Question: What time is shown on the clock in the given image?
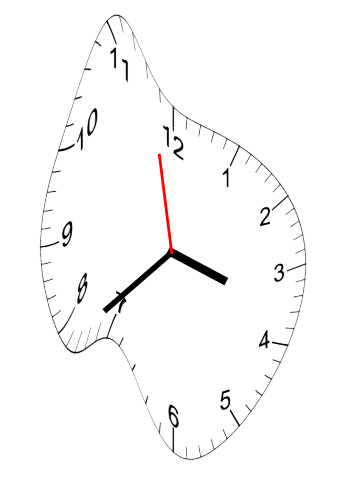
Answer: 03:37:58